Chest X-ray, PA view. Patient: 57 years old, sex F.
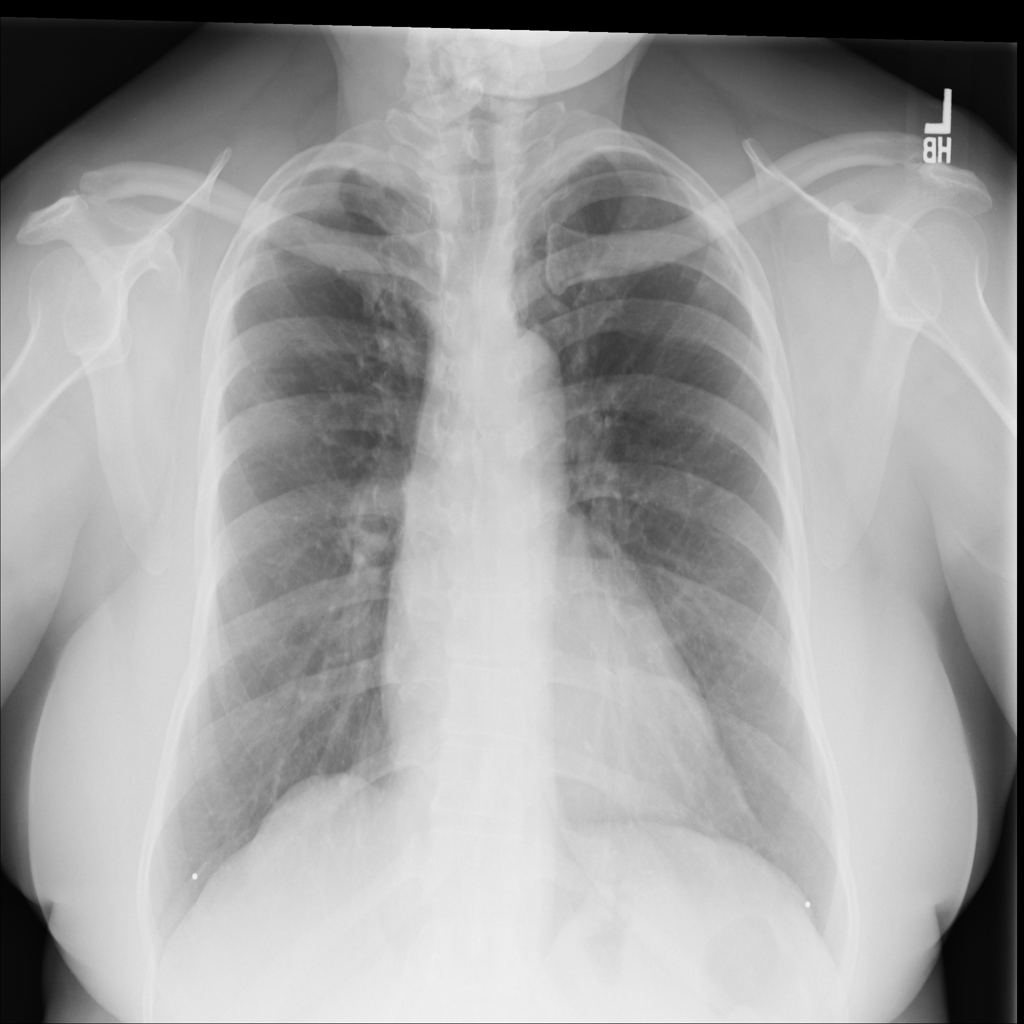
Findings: No Finding